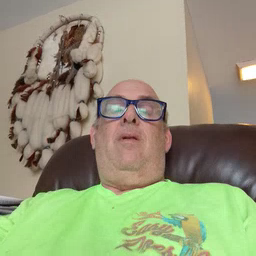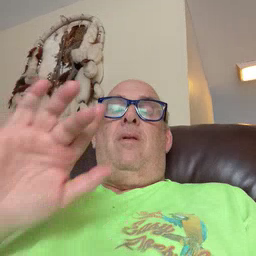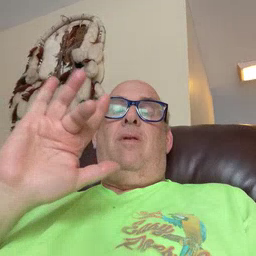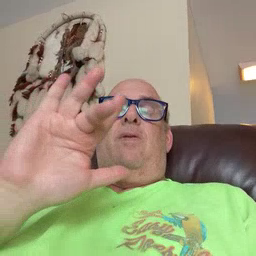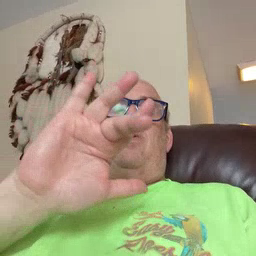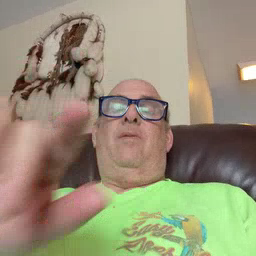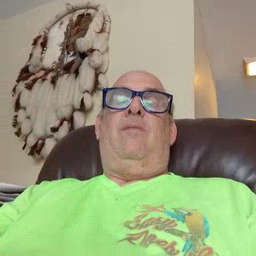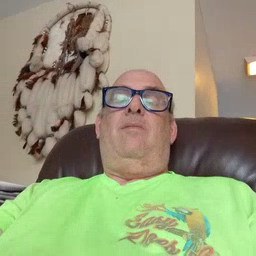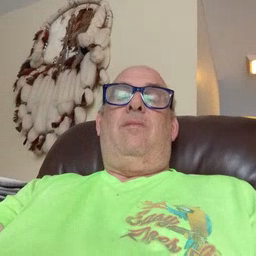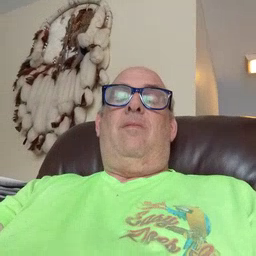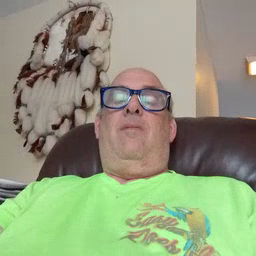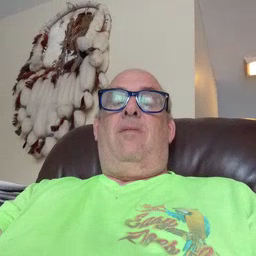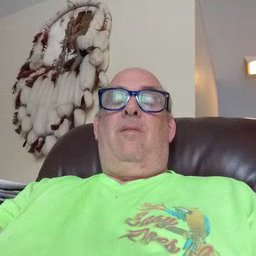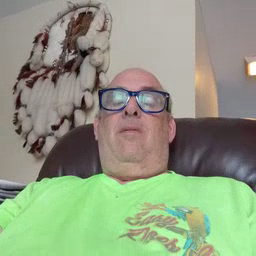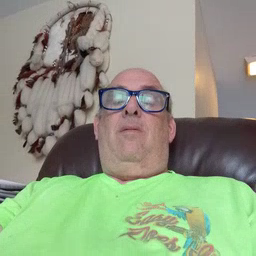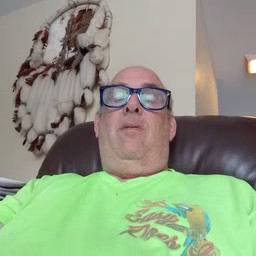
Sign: touch